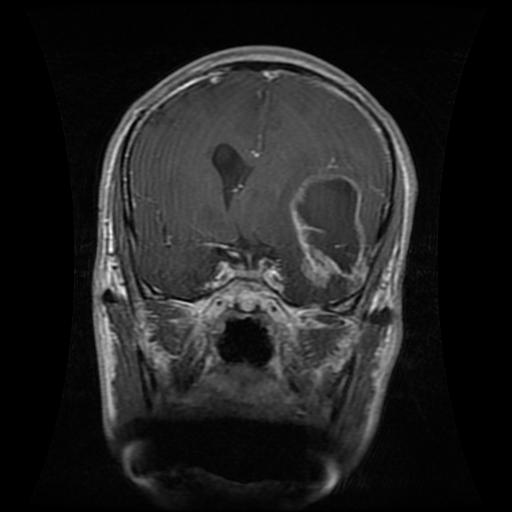
Label: glioma